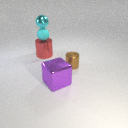
small brown metal cylinder behind large purple metal cube